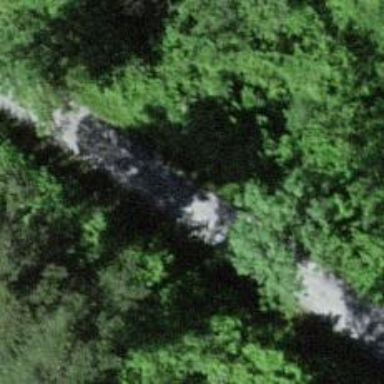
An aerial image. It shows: Track with grade 2 gravel surface.